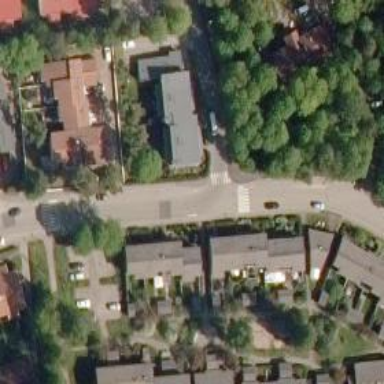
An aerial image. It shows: Uncontrolled crossing on the road.